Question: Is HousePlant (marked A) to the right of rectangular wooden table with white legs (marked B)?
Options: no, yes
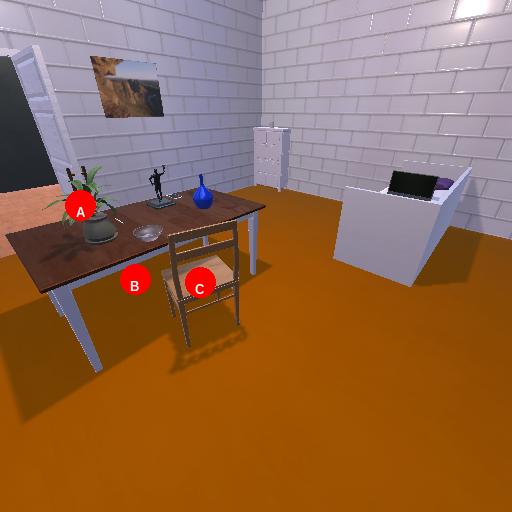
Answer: no